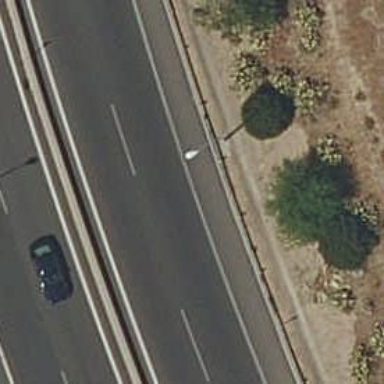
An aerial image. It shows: Motorway.